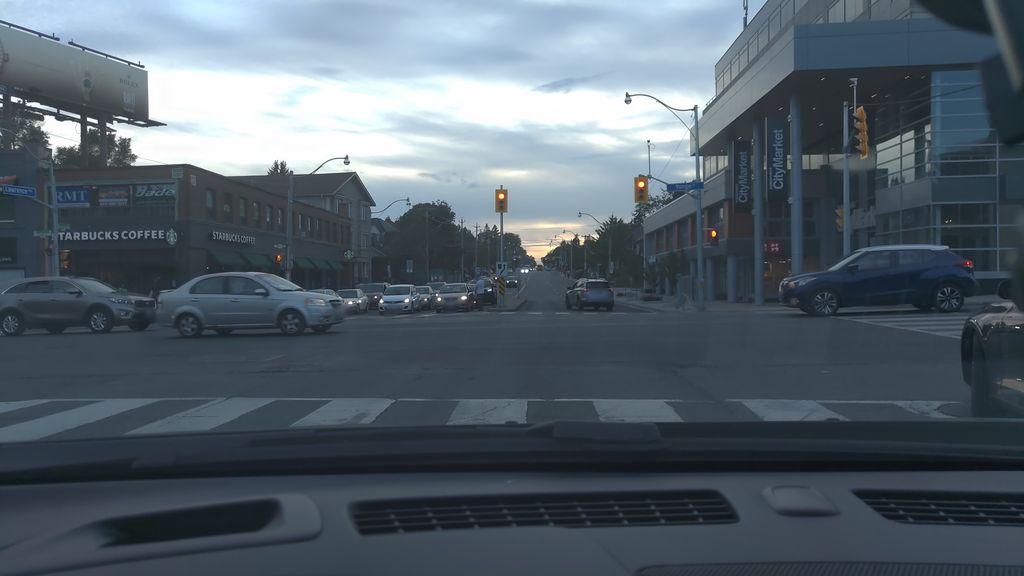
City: toronto